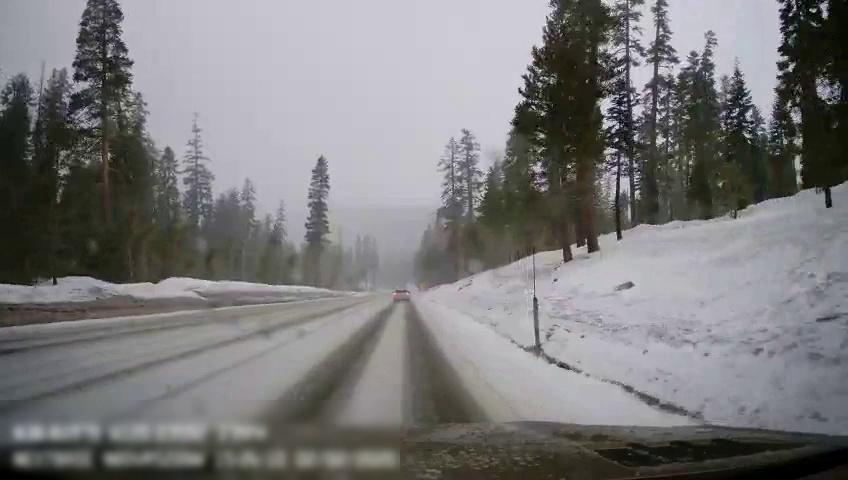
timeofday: Day
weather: Snowy
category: Drivable Space
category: Vehicles | SUV